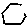
Label: hexagon